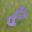
Label: 8